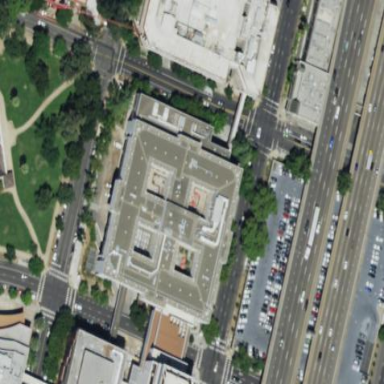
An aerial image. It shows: Hospital building.